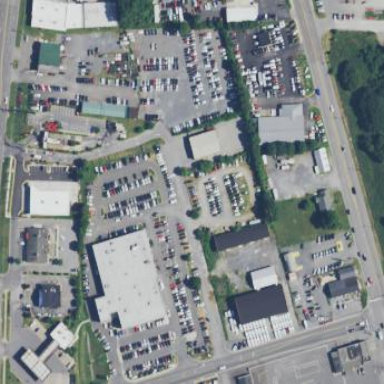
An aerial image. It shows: Car shop.